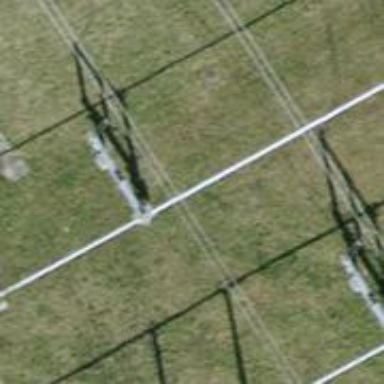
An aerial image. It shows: Switch for power supply.